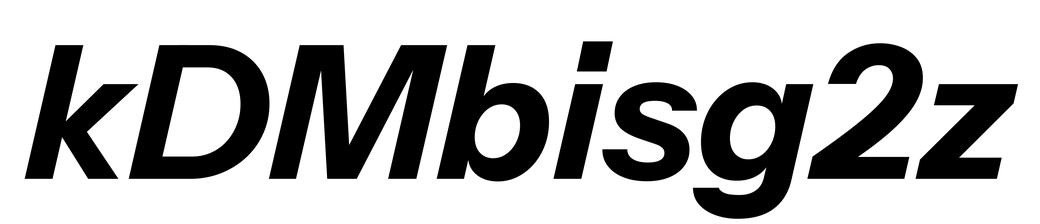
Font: InstrumentSans-Italic_Bold_Italic